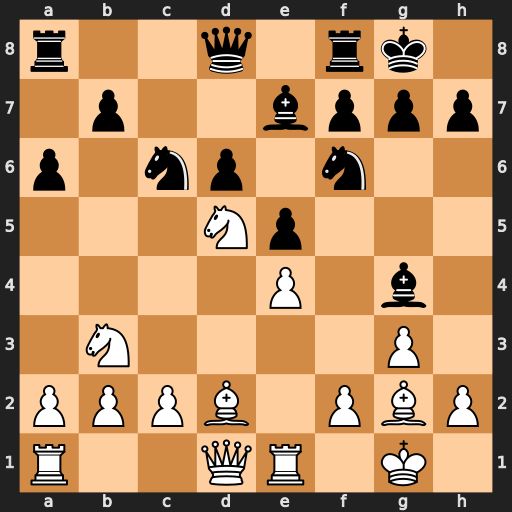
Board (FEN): r2q1rk1/1p2bppp/p1np1n2/3Np3/4P1b1/1N4P1/PPPB1PBP/R2QR1K1
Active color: w
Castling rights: -
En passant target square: -
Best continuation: Nxf6+ Bxf6 Qxg4